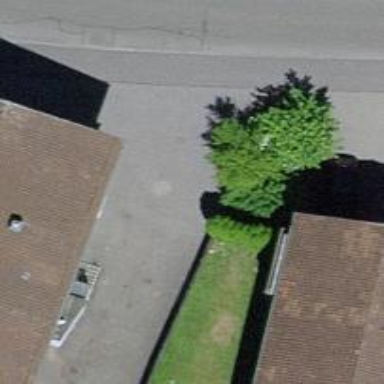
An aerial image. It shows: Post box is visible.